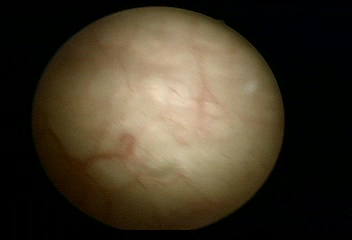
Modality: WLC
Class: Normal mucosa
Bladder cancer association: No